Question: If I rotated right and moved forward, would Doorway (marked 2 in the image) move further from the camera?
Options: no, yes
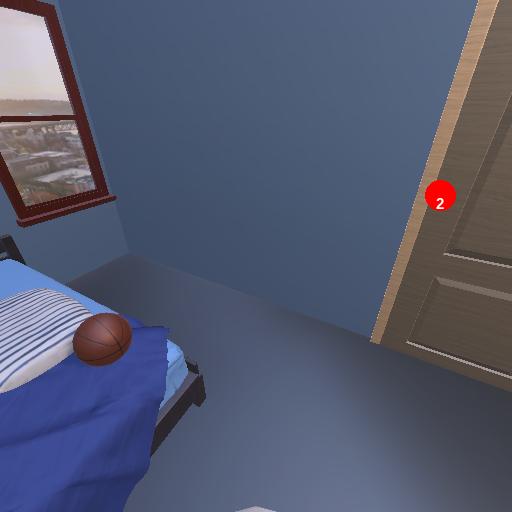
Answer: no